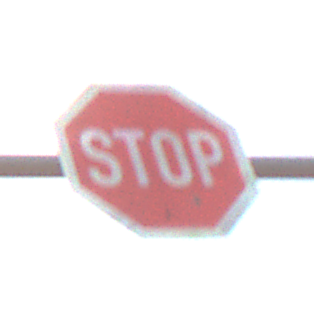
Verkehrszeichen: Stop
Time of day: SunriseSunset
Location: Outdoor (Nature)
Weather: PartlyCloudy
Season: NotSpecified
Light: Natural